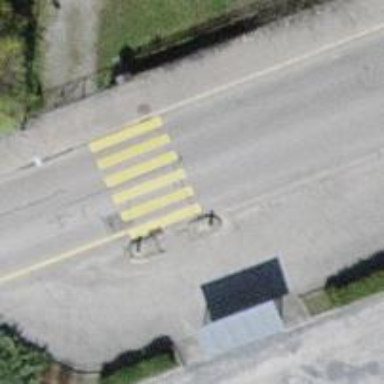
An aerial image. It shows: Zebra crossing on the road.